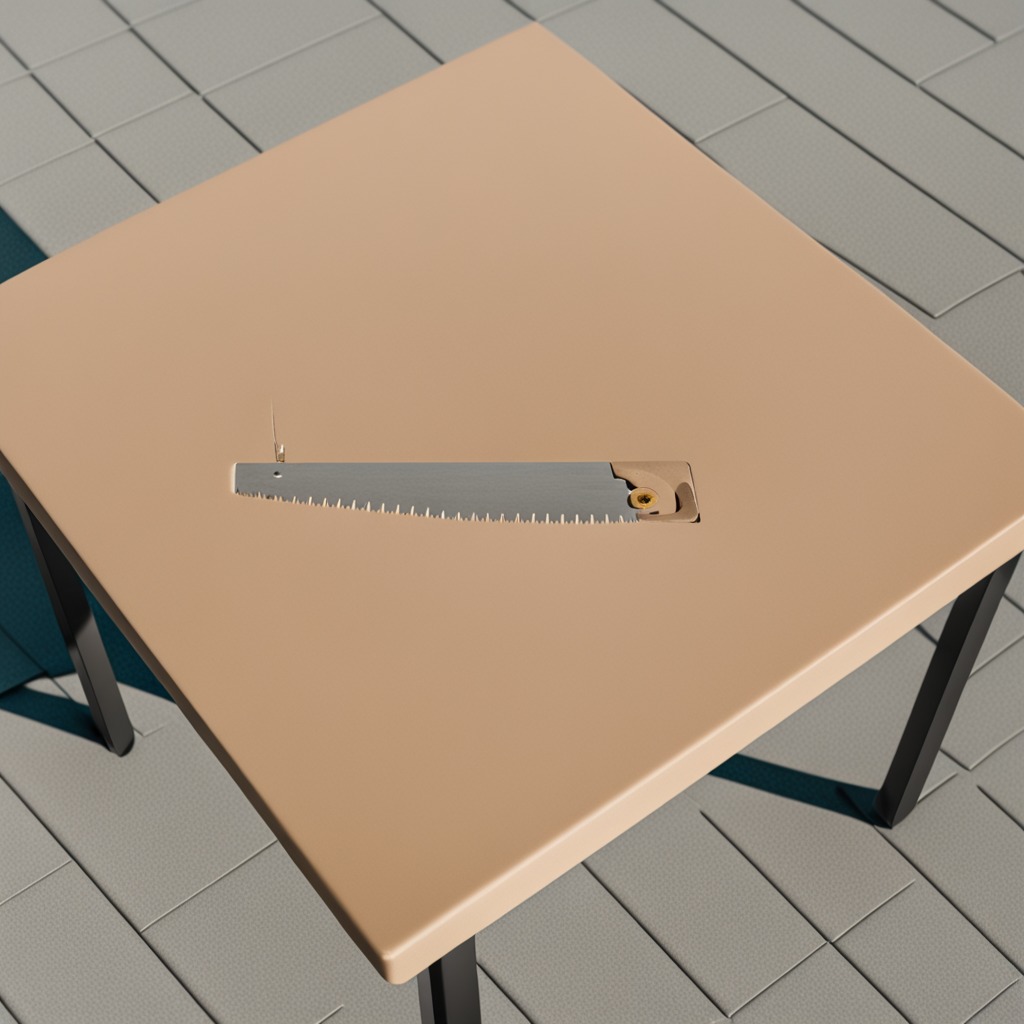
A handheld metal saw lies on the table in a temporary outdoor tool station.